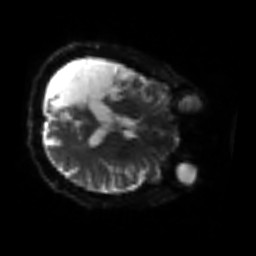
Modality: sbref
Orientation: axial
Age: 58
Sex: male
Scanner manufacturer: siemens
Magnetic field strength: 3 T
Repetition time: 3.2 s
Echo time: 0.081 s